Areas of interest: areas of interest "Factory"
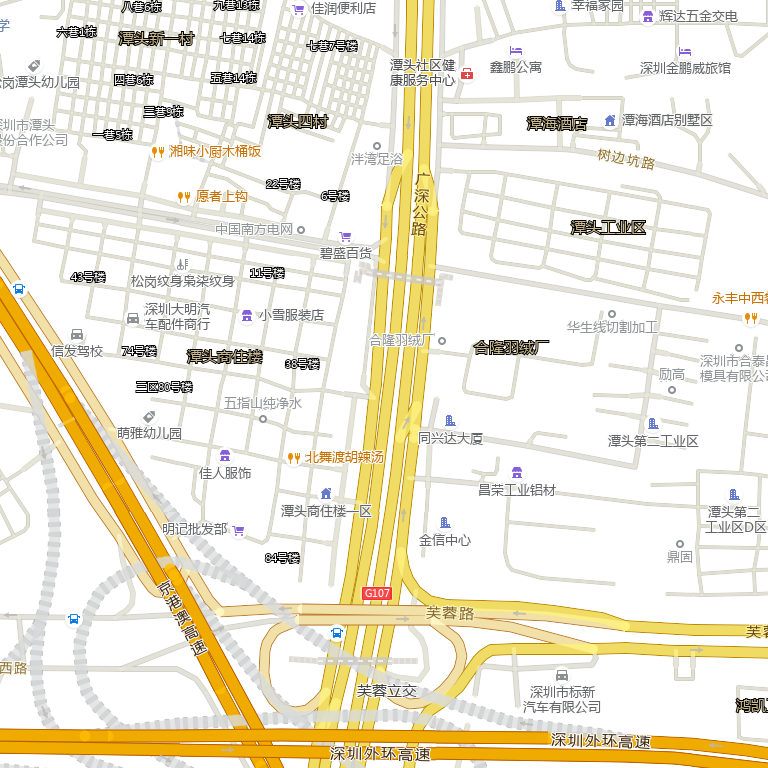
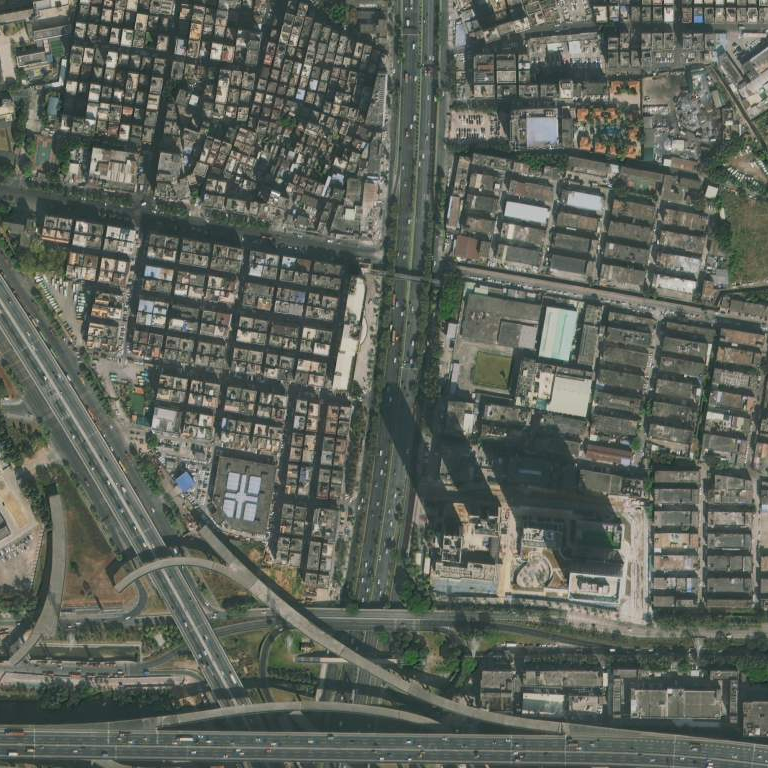